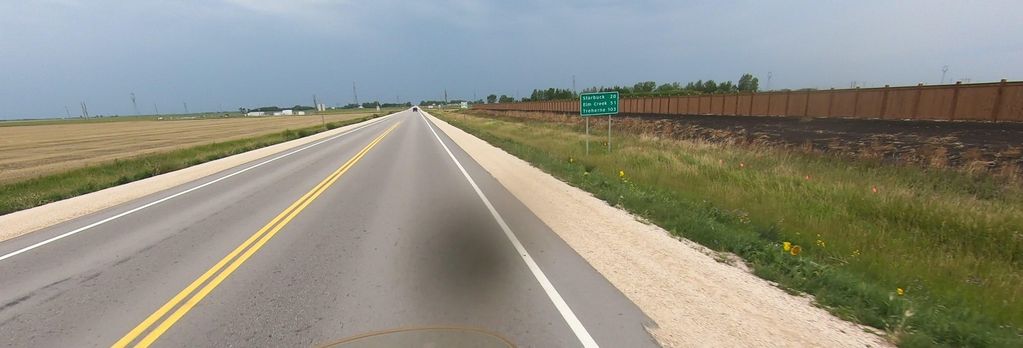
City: winnipeg